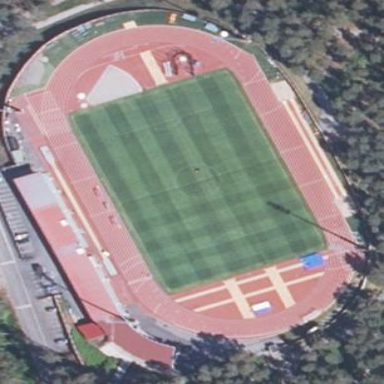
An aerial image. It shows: Stadium for athletics with surrounding fence.